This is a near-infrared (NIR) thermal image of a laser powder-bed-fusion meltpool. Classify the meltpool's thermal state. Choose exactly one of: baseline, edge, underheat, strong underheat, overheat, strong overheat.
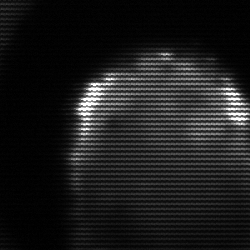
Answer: edge